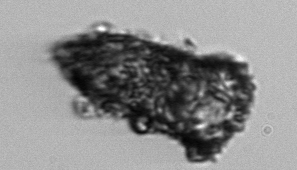
Label: Tintinnopsis